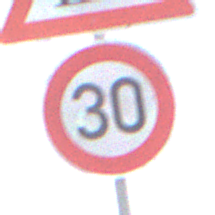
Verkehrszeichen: Geschwindigkeit30
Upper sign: UnzureichendesLichtraumprofil
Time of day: MorningAfternoon
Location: Outdoor (RoadRail)
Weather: PartlyCloudy
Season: NotSpecified
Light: Natural